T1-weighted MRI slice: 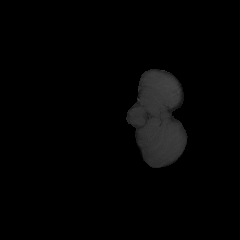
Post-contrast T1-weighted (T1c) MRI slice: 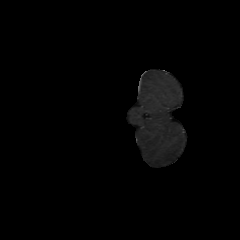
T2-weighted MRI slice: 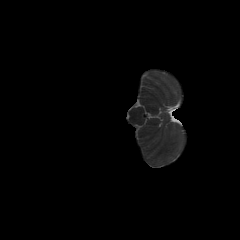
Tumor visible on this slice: no